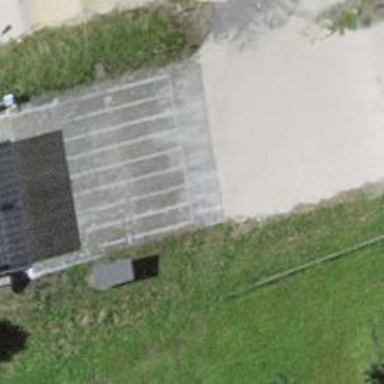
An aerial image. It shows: BMX track on asphalt surface designed for leisure land sports.